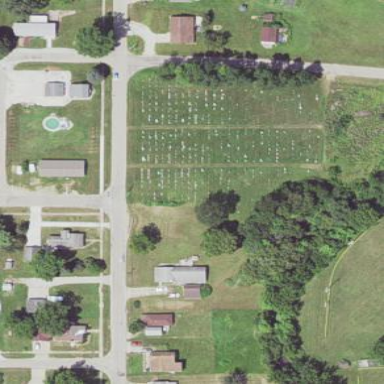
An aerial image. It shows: Cemetery.